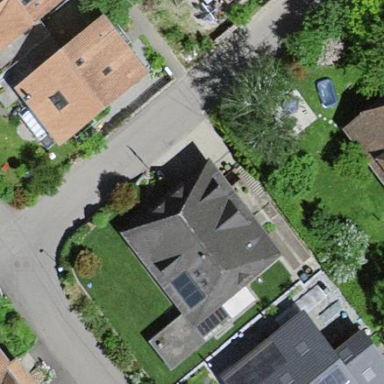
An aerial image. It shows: Residential building.